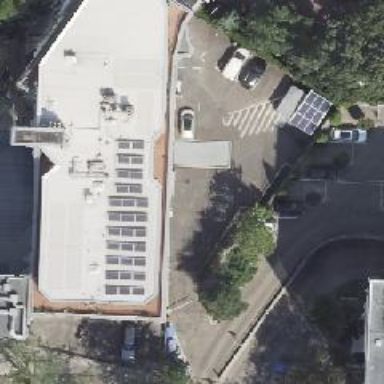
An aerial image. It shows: Part of building.